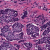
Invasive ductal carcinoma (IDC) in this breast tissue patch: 0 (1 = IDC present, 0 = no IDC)